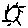
Label: sun